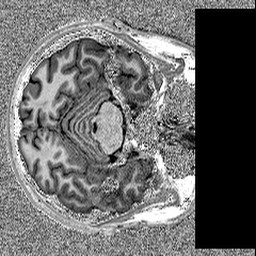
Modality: MP2RAGE
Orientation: axial
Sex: male